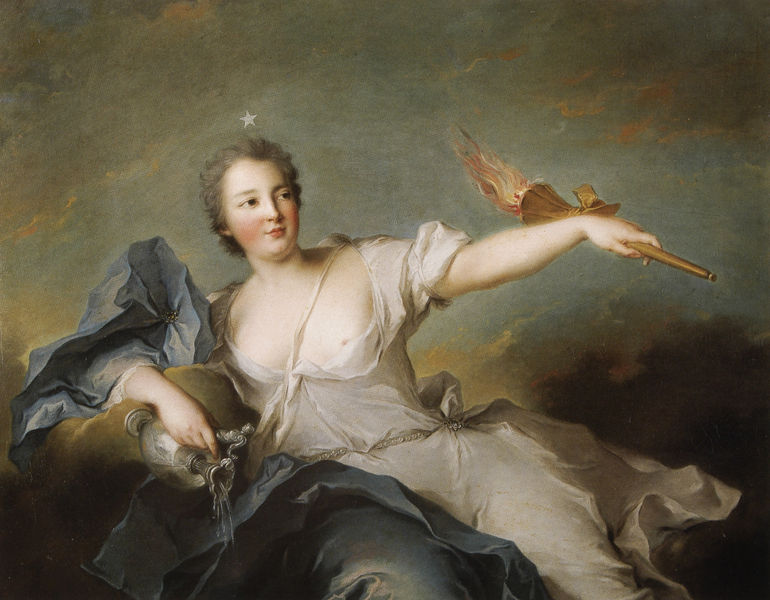
Titel: Marie-Anne de Mailly-Nesle, marquise de La Tournelle
Künstler: Jean-Marc Nattier
Standort: Versailles
Institution: Musée National du Château de Versailles et de Trianon
Schlagwörter: blau, dunkel, feuer, gemälde, gewitter, hand, himmel, kopf, nackt, rubens, schatten, wasser, weiß, wolken, fluss, gelb, grün, mädchen, ocker, sitzen, ausschnitt, braun, brust, busen, frankreich, frau, glas, grau, haar, hell, hintergrund, kleid, licht, mund, nacht, nase, ohr, orange, pastell, schmuck, schwarz, stirn, blick, dame, gürtel, rot, tuch, wolke, beige, malerei, schleife, alt, flasche, jung, arm, arme, augen, band, barock, blass, falten, gesicht, halten, helld, inkarnat, mensch, silber, bildnis, hals, hände, portrait, porträt, öl, erde, natur, wind, auge, figur, gewand, gold, haare, kelch, mantel, pose, schnur, sessel, sitzend, stoff, tücher, adel, gewänder, person, augenbrauen, dekollete, kinn, lippe, lippen, locken, ohren, puder, rokoko, rosa, rouge, schultern, seide, tugend, zart, fliegen, oval, engel, henkel, kanne, krug, vase, hellblau, perücke, lächeln, taille, brüste, wangen, liegen, lehne, sitz, stab, tüll, backen, romantik, ölgemälde, flattern, sturm, unwetter, falte, besen, rüschen, brustwarze, liegend, zeigen, transparent, kurze haare, leuchten, griff, gefäß, antike, flamme, stern, brennen, flammen, seil, schweben, weißes gewand, allegorie, kunst, mythologie, personifikation, göttin, flöte, karaffe, oberteil, freiheit, mythos, aufgestützt, durchsichtig, lichtquelle, dekollté, leicht, herrscherin, königin, leuchtend, fresko, aufklärung, gottheit, anlehnen, dudelsack, stren, abendstern, fackel, hänkel, diana, nattier, göttlich, europa, hexe, giessen, wasserkrug, quelle, elemente, epoche, luftig, rote wangen, blauer mantel, schütten, sternchen, weißes kleid, luna, attribute, barbusig, verschütten, poussain, helle haut, sterin, ausschütten, gestirn, madam, dünne, jean-marc nattier, fakel, löckche, zauberstab, 18. jahrhundert, hime, silver, rubensfrau, weß kleid, blauer umhanb, umgürtet